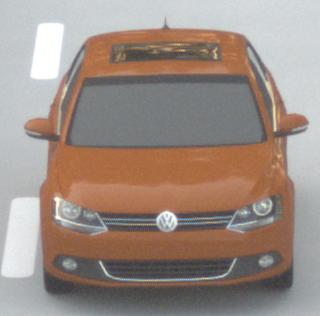
Make: VW
Model: Jetta 1.2 TSI
Detailed model: Jetta (IV)
Model produced from: 2011/01
Model produced until: 2014/08
Doors: 4
Color: orange
Road condition: dry road
Daytime: sunrise or sunset
Contrast: low contrast